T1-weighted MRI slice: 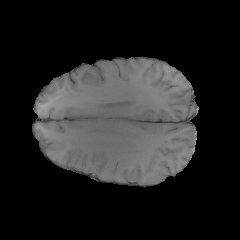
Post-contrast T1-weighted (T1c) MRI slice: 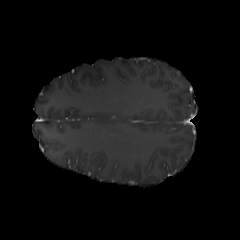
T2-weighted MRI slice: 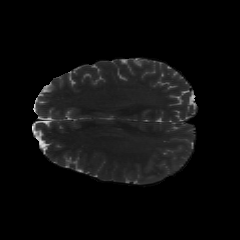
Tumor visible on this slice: no